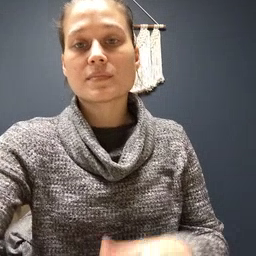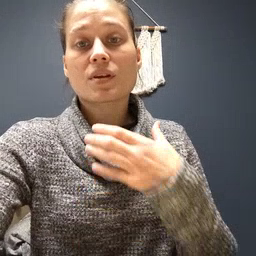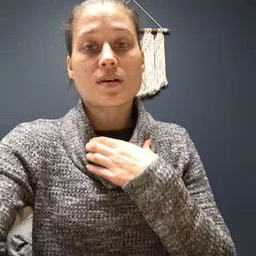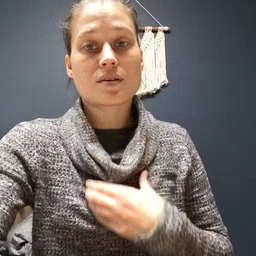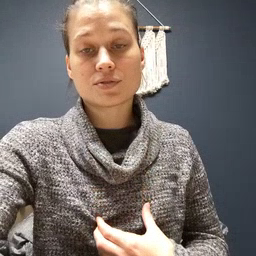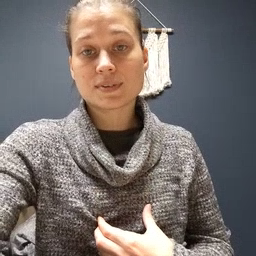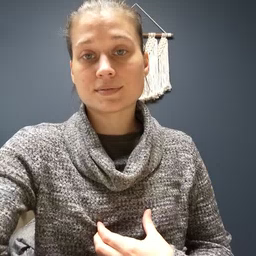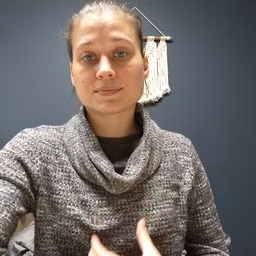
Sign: hungry